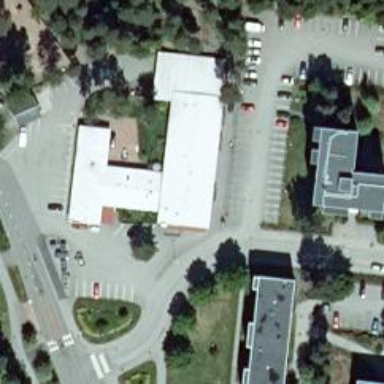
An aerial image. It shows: Kindergarten.